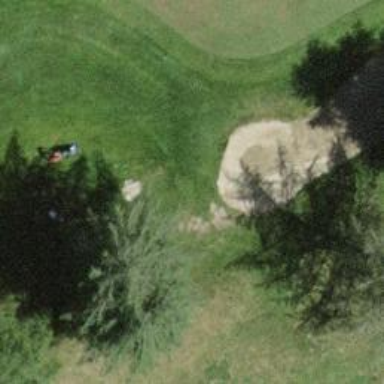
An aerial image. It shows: Golf bunker.